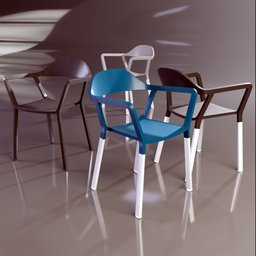
Label: furniture